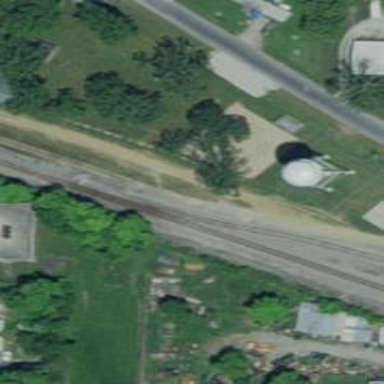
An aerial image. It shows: Railway service station.